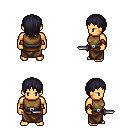
a pixel art fantasy rpg character, male body template, human, tanned skin, leather chest armor, robe skirt, raven plain hairstyle, cloth bracers, dagger, four views (front, back, left, right), 2x2 character sprite sheet, small pixel art, hard edges, no anti-aliasing